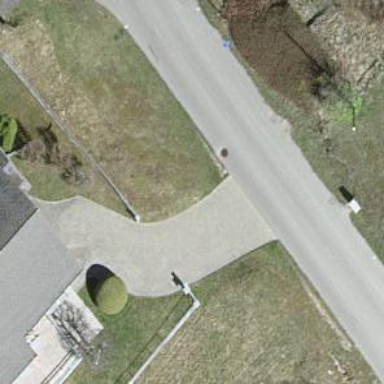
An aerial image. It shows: Alley classified as service road.